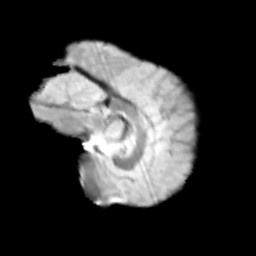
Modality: T2w
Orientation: sagittal
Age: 12
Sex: male
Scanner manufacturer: siemens
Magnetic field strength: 3 T
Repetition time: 3.8 s
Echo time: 0.07 s